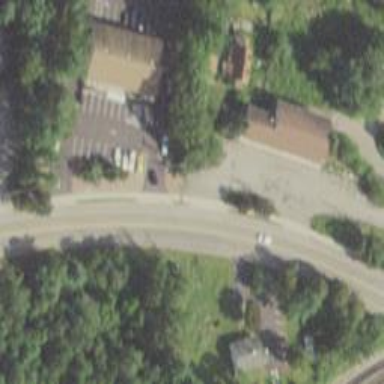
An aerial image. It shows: Service road.